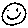
Label: smiley face